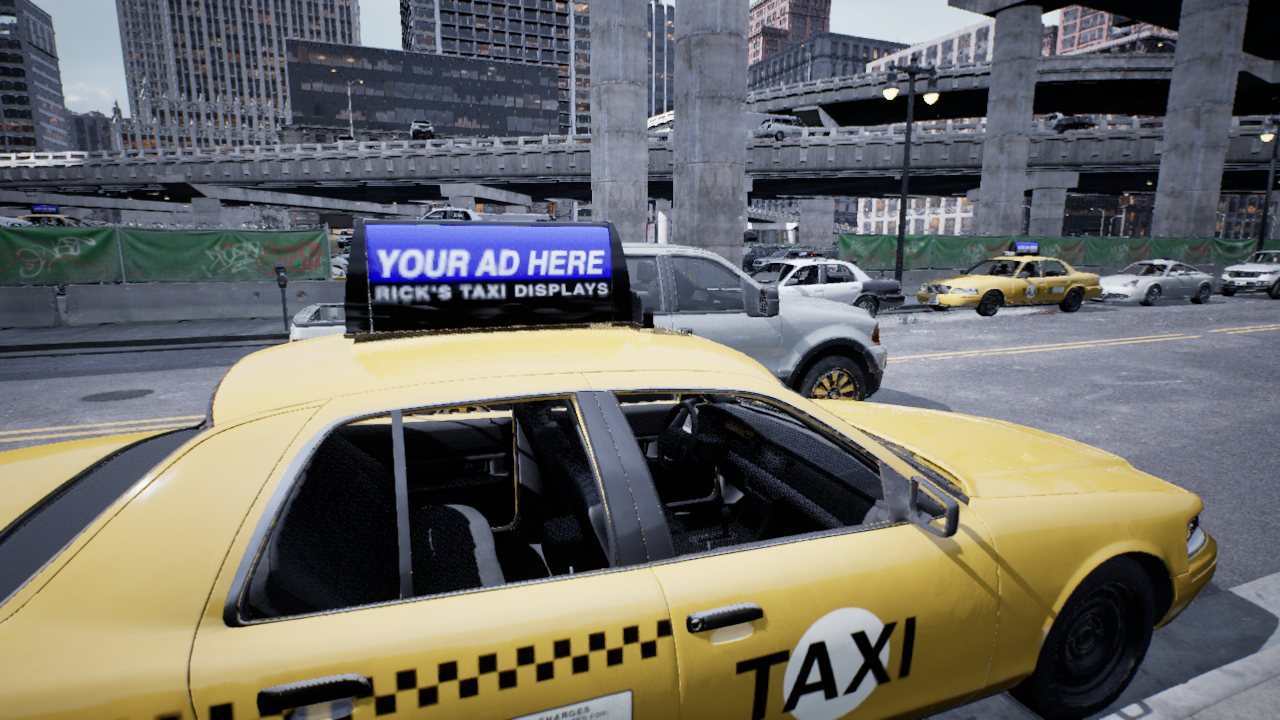
Venue: downtown
Lighting: overcast
Vehicle rig: pickup